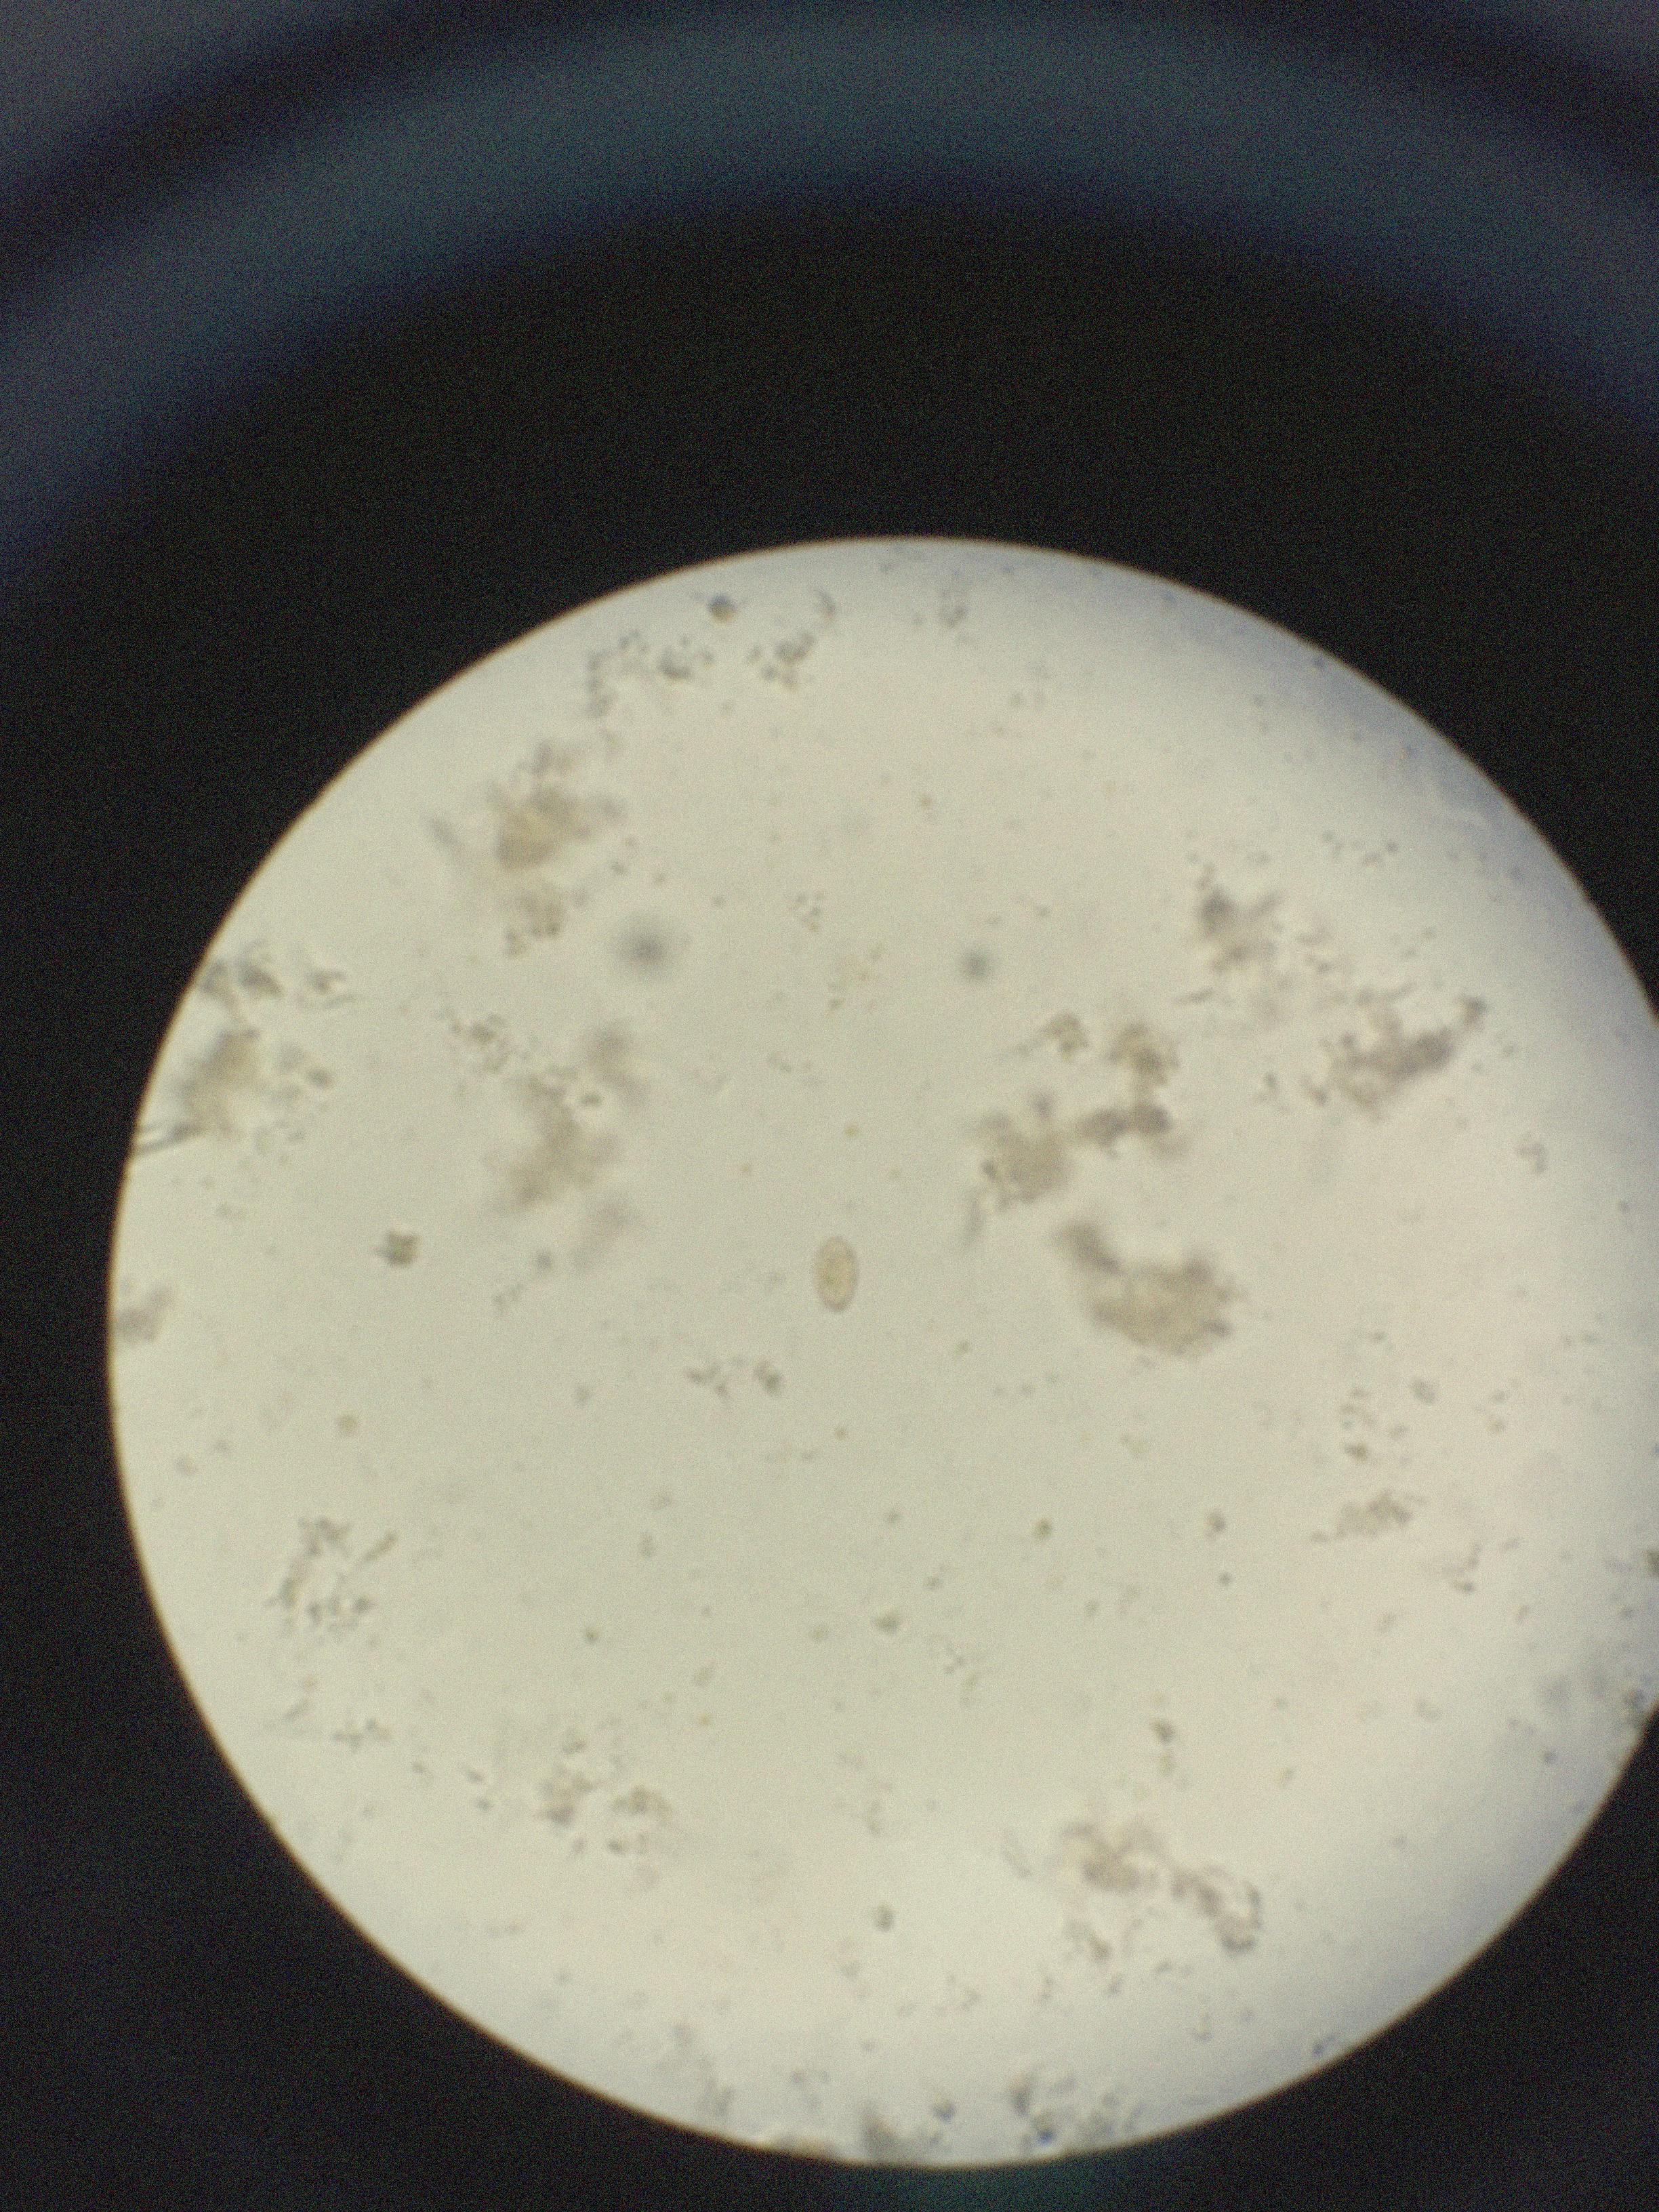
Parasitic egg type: Opisthorchis viverrine